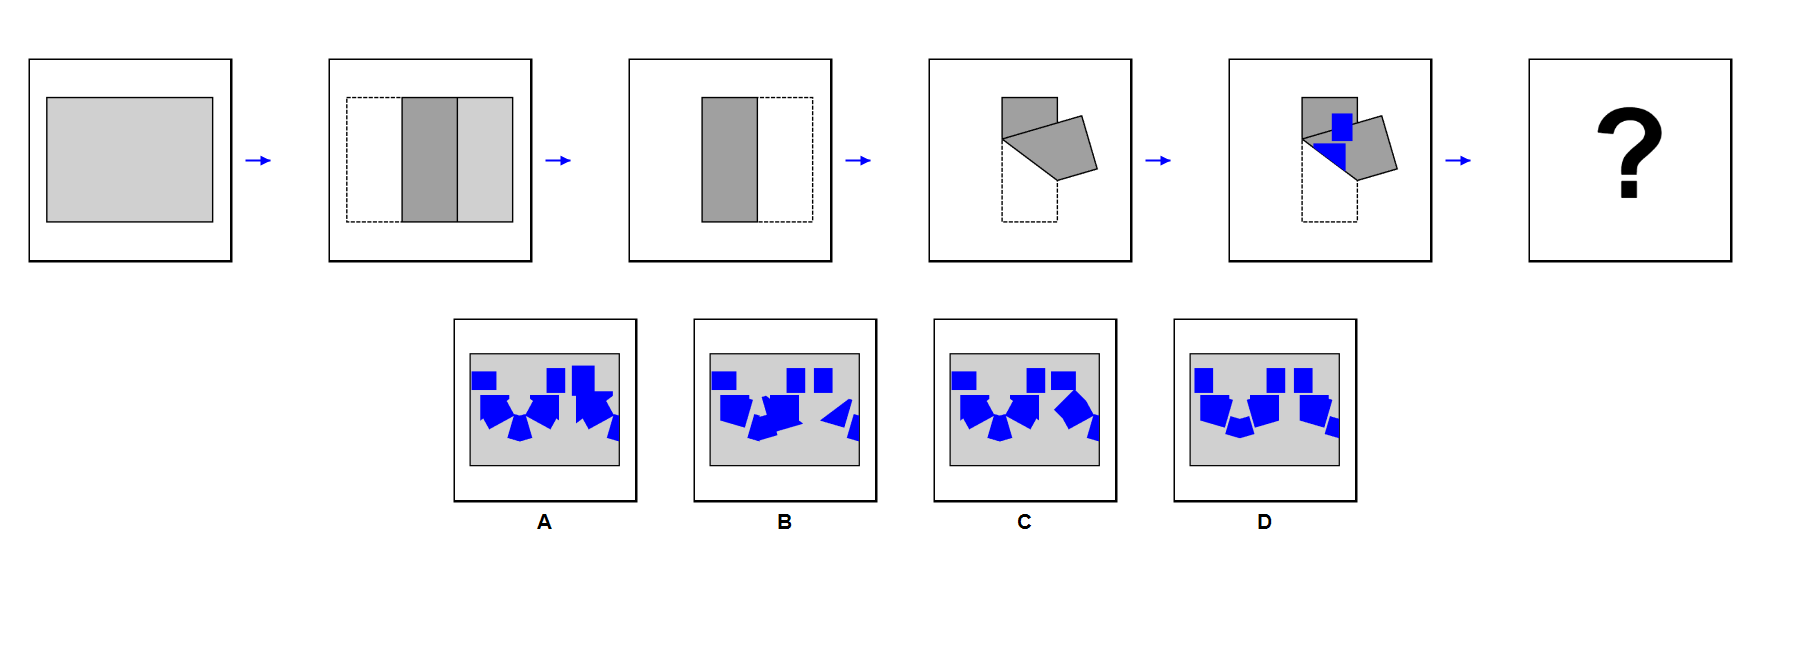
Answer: D